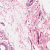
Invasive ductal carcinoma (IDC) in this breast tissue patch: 0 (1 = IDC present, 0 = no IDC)